Question: I am trying to create a spinner that is populated with choices that I have created in my Firebase Realtime Database. However, the spinner keeps showing blank values. All the code compiles correctly and runs, but I think something is wrong with how I am applying the adapter to the spinner. Can anyone see where the problem is with the code?
'''
public class MainActivity extends AppCompatActivity {
private static final String TAG = "MainActivity";
private FirebaseDatabase mFirebaseDatabase;
private DatabaseReference mDatabase;
private ChildEventListener mChildEventListener;
private DatabaseReference mDatabaseReference;
private Spinner mLeaseSpinner;
private List<String> areas = new ArrayList<String>();
private ArrayAdapter<String> dataAdapter;
@Override
protected void onCreate(Bundle savedInstanceState) {
super.onCreate(savedInstanceState);
setContentView(R.layout.activity_main);
mLeaseSpinner = (Spinner) findViewById(R.id.LeaseSpinner);
mMessageListView = (ListView) findViewById(R.id.messageListView);
mDatabaseReference = FirebaseDatabase.getInstance().getReference();
mDatabaseReference.child("areas").addValueEventListener(new ValueEventListener() {
@Override
public void onDataChange(DataSnapshot dataSnapshot) {
for (DataSnapshot areaSnapshot: dataSnapshot.getChildren()) {
String areaName = areaSnapshot.child("areaName").getValue(String.class);
areas.add(areaName);
}
Spinner mSpinner = (Spinner)findViewById(R.id.LeaseSpinner);
dataAdapter = new ArrayAdapter<String>(MainActivity.this, android.R.layout.simple_spinner_item, areas);
dataAdapter.setDropDownViewResource(android.R.layout.simple_spinner_dropdown_item);
mSpinner.setAdapter(dataAdapter);
}
@Override
public void onCancelled(DatabaseError databaseError) {
}
});
'''
}
This is what my database looks like:

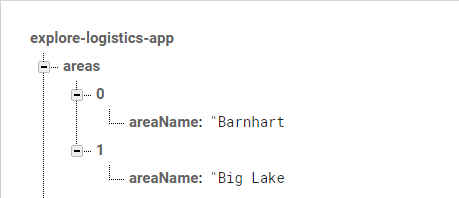
Answer: The problem is this 'mDatabaseReference.child("areas")' that is missing a 'child(number)' Like 'mDatabaseReference.child("areas").child(number).addValueEvent'
You can use unique key when inserting instead of numbers so that you can use your query
'''
mDatabaseReference.child("areas").push().setValue(yourValue);
//push means create an unique Key
'''
If you want to go to your method you can use this
'''
for(int i=0;i<numberChoices;i++){
mDatabaseReference.child("areas").child(String.valueOf(numberChoices).addValueEvent'
'''
}